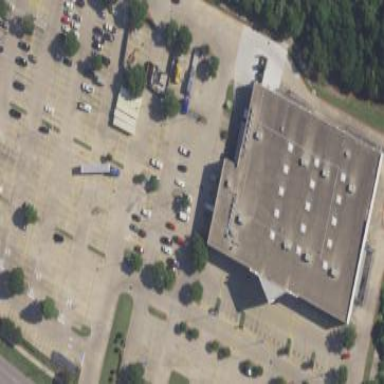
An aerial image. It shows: Building.